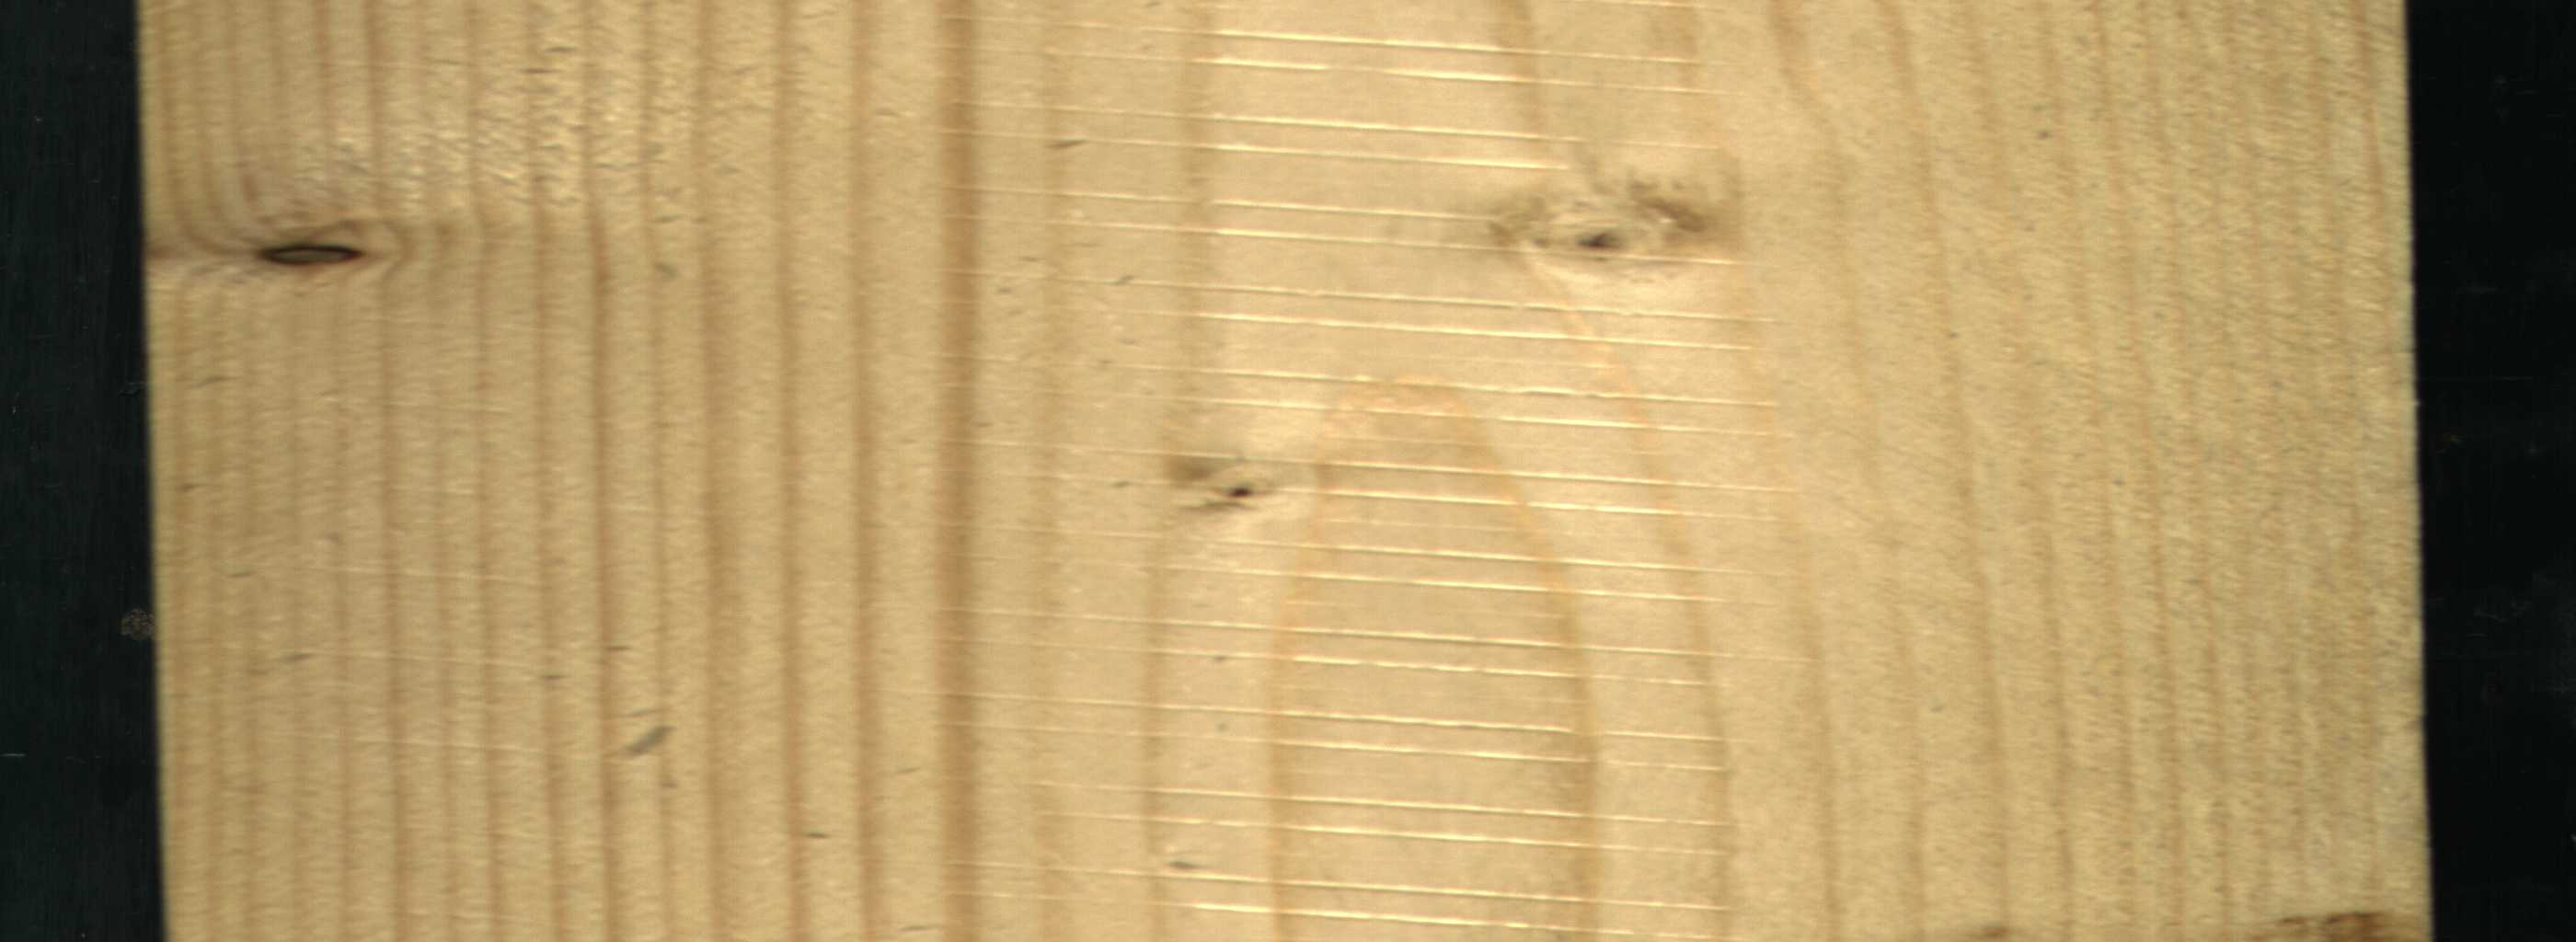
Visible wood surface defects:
Dead_Knot
Live_Knot
Live_Knot